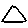
Label: triangle